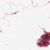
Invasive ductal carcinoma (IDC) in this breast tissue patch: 0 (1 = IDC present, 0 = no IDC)